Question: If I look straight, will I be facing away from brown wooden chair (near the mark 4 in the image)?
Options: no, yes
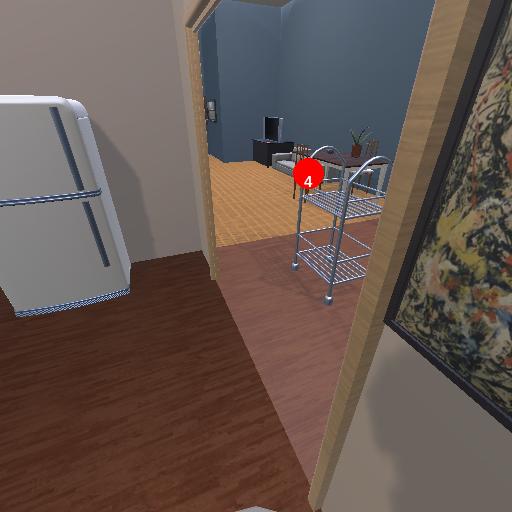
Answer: no